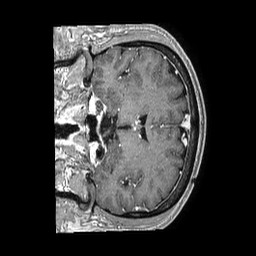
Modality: T1w
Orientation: coronal
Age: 55
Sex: male
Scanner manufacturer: philips
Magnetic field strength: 1.5 T
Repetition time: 0.007487 s
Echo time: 0.0034 s